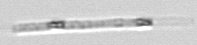
Label: Leptocylindrus